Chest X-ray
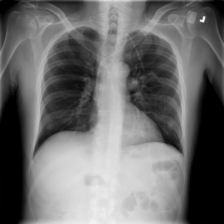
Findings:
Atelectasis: negative
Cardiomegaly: negative
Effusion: negative
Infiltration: negative
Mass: negative
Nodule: negative
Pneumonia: negative
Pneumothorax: negative
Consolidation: negative
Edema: negative
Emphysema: negative
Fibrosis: negative
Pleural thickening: negative
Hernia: negative